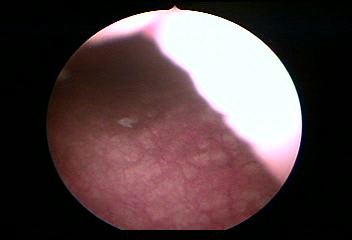
Modality: WLC
Class: Normal mucosa
Bladder cancer association: No